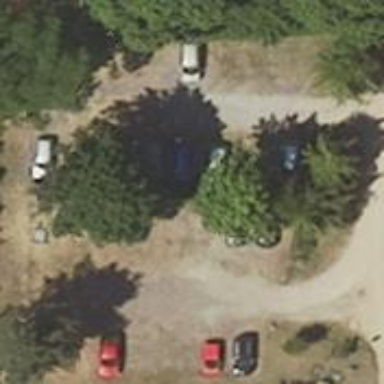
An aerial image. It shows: Parking area with surface.